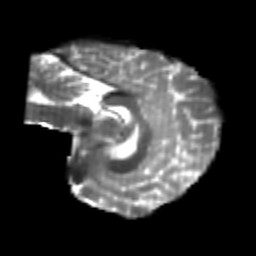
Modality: T2w
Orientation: sagittal
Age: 21
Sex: female
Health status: healthy
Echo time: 0.074 s